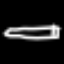
Label: pencil